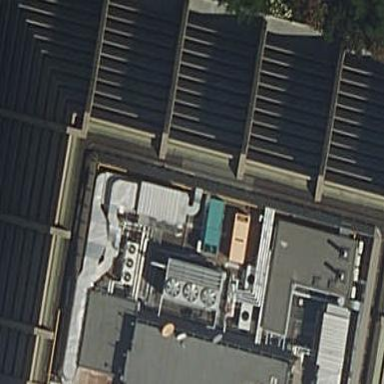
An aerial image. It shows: Part of building.